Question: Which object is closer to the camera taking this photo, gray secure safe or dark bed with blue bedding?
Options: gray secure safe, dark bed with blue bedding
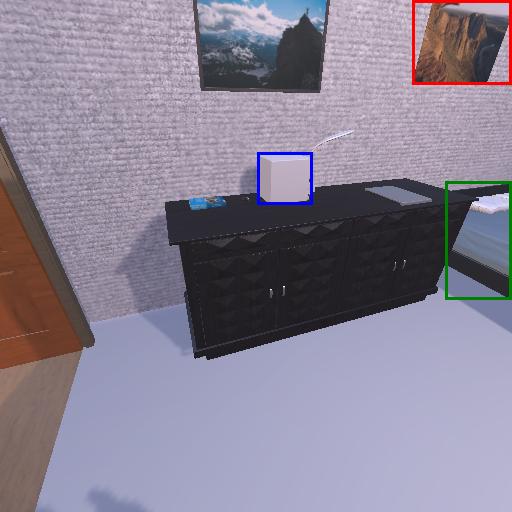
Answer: gray secure safe